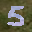
Label: 5